Here is the raw accelerometer signal from a rotor rig, plotted against time. What is the most likely rotor condition (normal, misalignment, unbalance, looseness)?
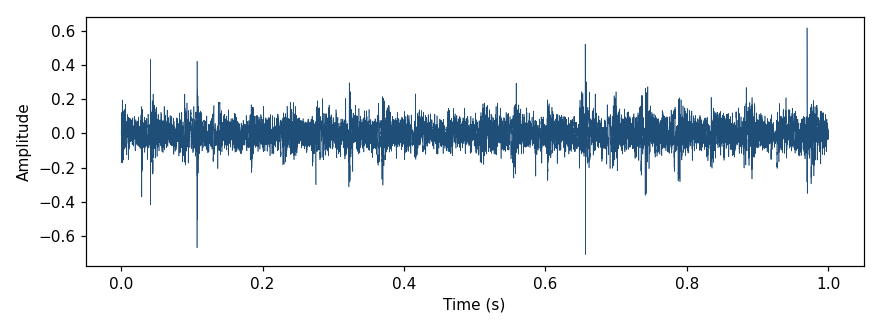
Answer: looseness